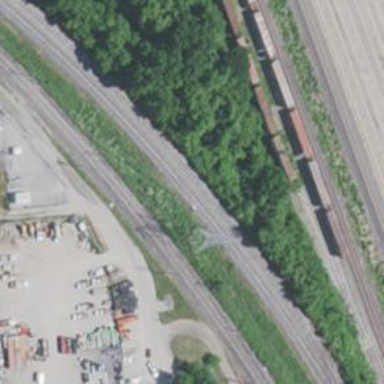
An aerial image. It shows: Railway siding with rails.